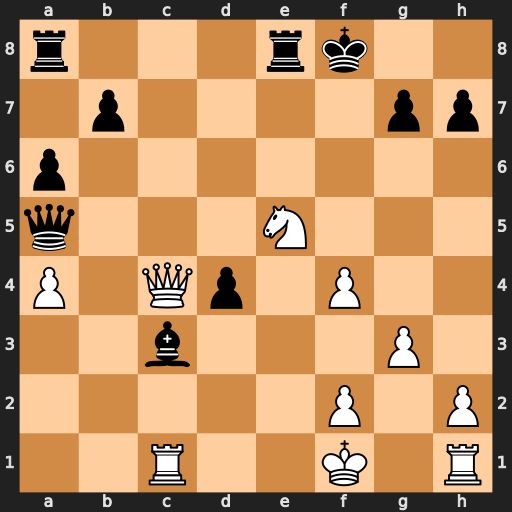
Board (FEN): r3rk2/1p4pp/p7/q3N3/P1Qp1P2/2b3P1/5P1P/2R2K1R
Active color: w
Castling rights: -
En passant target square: -
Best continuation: Qf7#